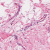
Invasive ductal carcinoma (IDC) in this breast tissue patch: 0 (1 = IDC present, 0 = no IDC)